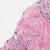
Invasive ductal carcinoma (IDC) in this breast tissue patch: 1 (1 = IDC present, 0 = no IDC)